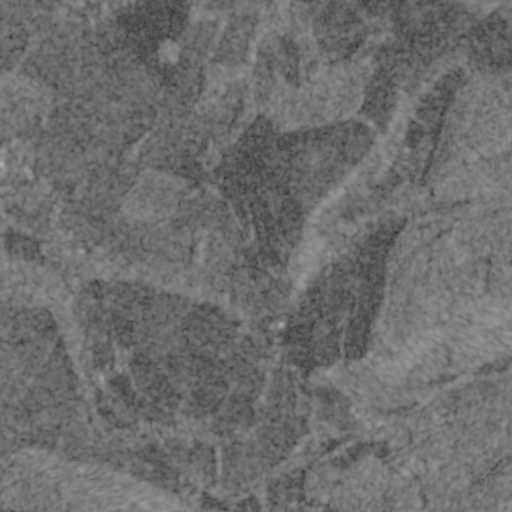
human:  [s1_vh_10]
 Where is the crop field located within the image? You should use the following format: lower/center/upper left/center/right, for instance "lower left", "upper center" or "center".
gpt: The crop field is located in the upper left of the image.
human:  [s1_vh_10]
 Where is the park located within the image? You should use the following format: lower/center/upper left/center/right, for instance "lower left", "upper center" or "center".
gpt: The park is located in the center of the image.
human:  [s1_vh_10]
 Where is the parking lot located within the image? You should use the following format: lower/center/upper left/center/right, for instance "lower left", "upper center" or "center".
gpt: The parking lot is located in the center of the image.
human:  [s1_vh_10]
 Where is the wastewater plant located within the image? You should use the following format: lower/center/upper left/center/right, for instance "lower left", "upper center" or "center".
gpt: The wastewater plant is located in the center of the image.
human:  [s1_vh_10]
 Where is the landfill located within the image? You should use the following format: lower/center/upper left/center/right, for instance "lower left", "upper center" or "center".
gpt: There is no landfill in the image.

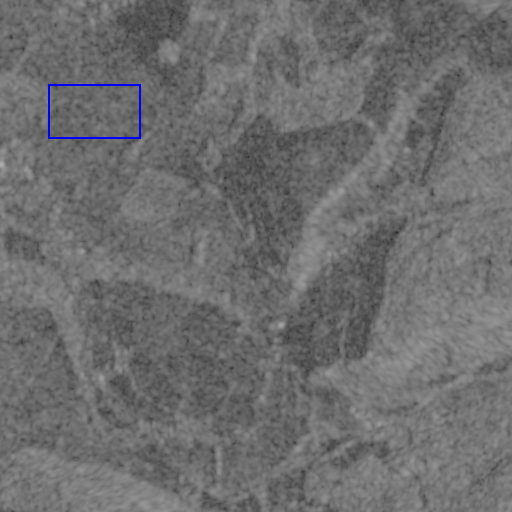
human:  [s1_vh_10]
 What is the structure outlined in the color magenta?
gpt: There is no magenta outline.
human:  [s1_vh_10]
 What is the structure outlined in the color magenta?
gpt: There is no structure outlined in magenta.